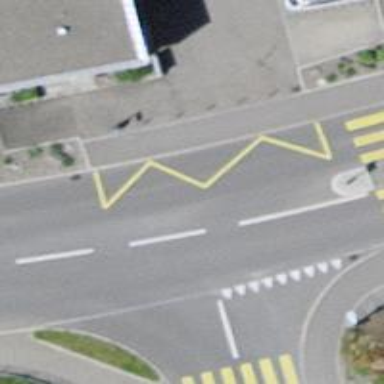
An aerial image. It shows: Bus stop with designated stop position for public transport.